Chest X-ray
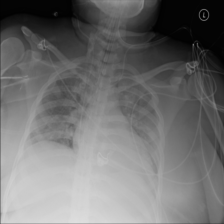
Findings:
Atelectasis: negative
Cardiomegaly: negative
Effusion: negative
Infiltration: negative
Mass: negative
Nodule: negative
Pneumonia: negative
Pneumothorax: negative
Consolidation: negative
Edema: negative
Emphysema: negative
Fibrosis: negative
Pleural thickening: negative
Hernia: negative